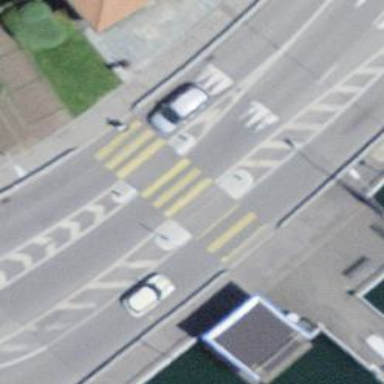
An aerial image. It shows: Uncontrolled road crossing with pedestrian island.